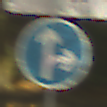
Verkehrszeichen: VorgeschriebeneFahrtrichtungGeradeausOderRechts
Zusatzzeichen oben: Arbeitsstelle
Umgebung: Outdoor, Nature
Tageszeit: SunriseSunset
Wetter: PartlyCloudy
Licht: Natural
Jahreszeit: NotSpecified
Kontrast: HighContrast